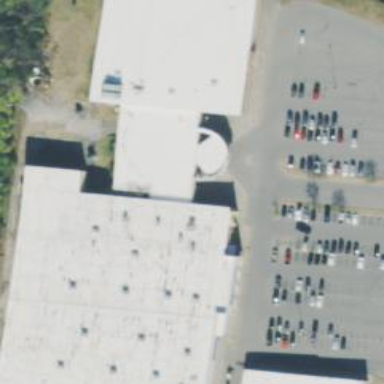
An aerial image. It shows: Commercial building.